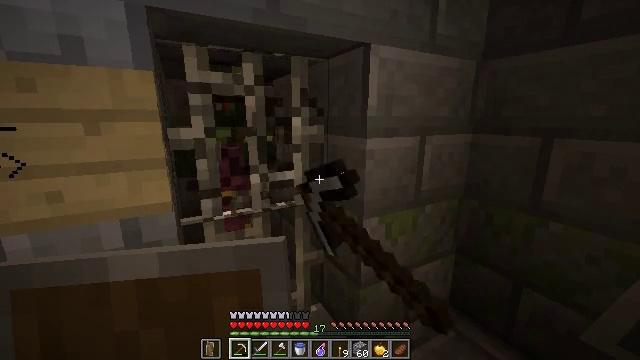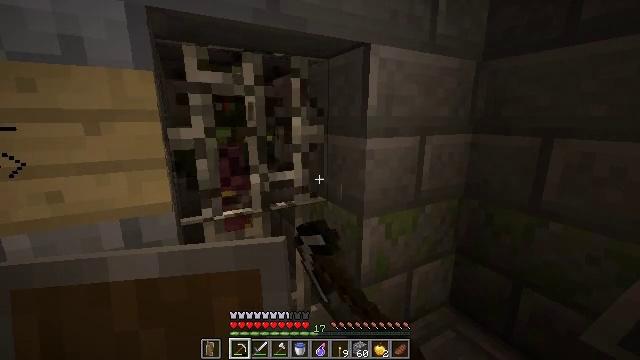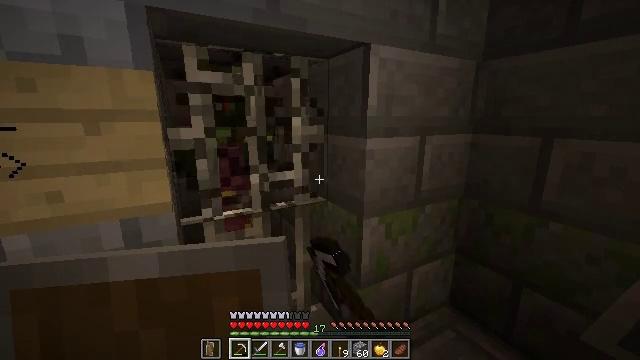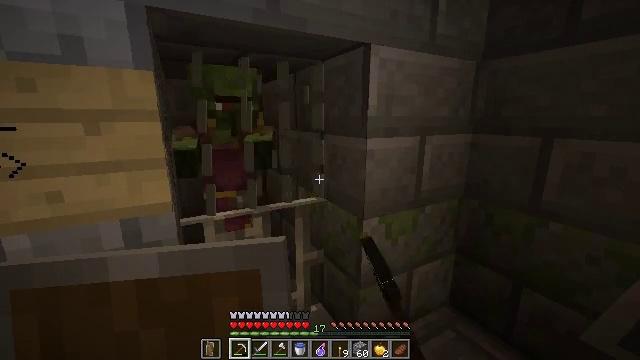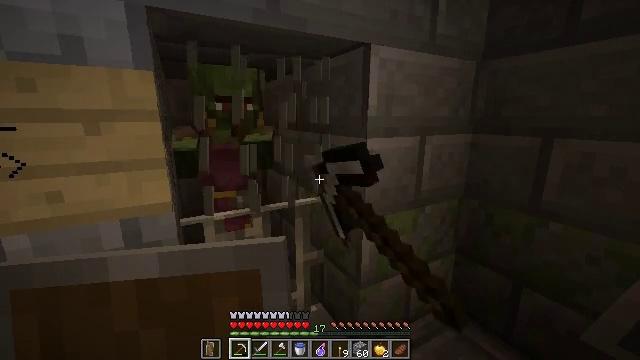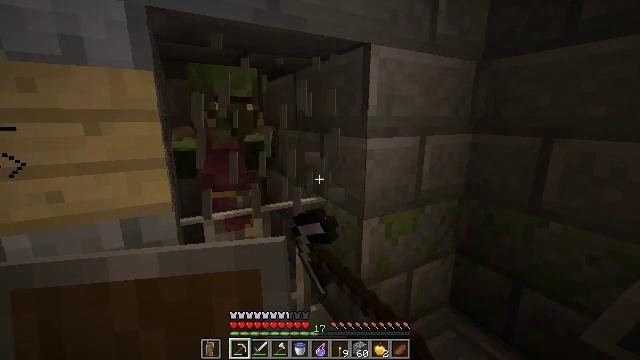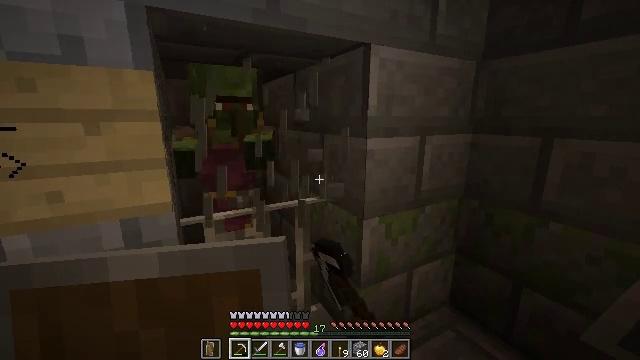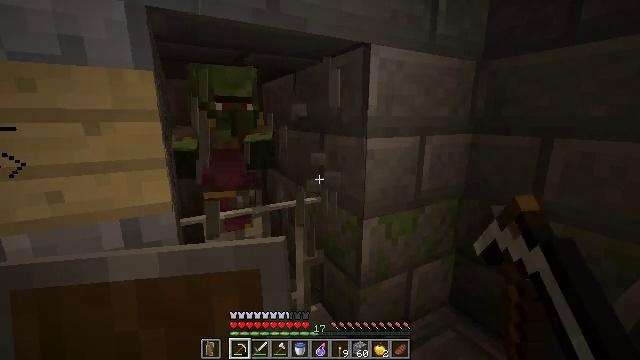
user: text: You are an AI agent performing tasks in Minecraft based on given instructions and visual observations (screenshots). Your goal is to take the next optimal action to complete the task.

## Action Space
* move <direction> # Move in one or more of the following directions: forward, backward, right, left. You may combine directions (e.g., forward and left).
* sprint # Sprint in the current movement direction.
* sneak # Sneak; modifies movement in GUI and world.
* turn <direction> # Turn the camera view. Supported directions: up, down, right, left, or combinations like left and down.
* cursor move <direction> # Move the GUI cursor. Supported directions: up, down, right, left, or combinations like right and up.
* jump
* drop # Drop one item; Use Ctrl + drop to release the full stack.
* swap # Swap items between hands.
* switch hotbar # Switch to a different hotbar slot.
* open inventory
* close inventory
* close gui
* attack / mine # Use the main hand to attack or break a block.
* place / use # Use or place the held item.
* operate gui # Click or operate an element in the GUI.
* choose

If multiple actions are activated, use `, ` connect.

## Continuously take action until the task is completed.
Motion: motion action
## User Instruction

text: Gather iron bars to use them later.
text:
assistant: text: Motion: attack / mine
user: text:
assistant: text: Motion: attack / mine
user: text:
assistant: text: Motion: attack / mine
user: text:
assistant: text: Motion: attack / mine
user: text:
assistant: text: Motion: attack / mine
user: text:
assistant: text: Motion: attack / mine
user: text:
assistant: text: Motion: attack / mine
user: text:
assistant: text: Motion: attack / mine